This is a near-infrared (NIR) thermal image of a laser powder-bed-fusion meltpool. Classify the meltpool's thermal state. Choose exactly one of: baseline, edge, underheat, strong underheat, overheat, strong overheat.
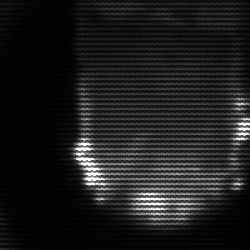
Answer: baseline